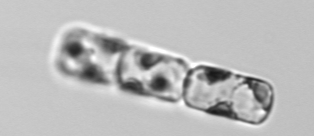
Label: Guinardia_delicatula